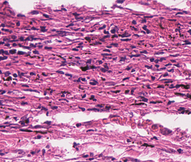
Tumor epithelial tissue: no
Tumor-associated stroma tissue: yes
Normal tissue: no